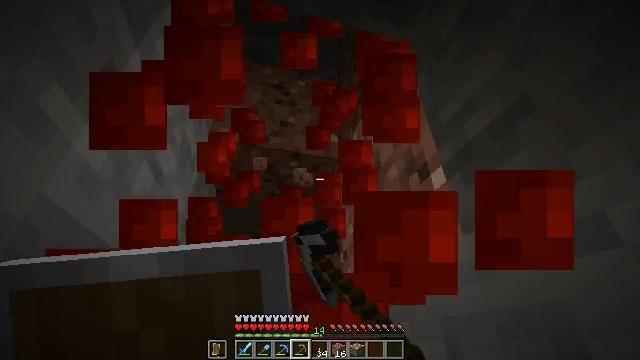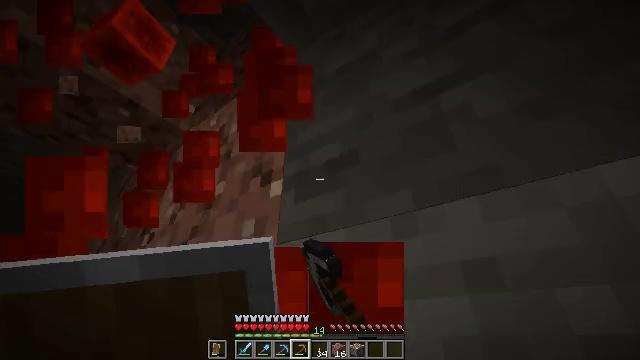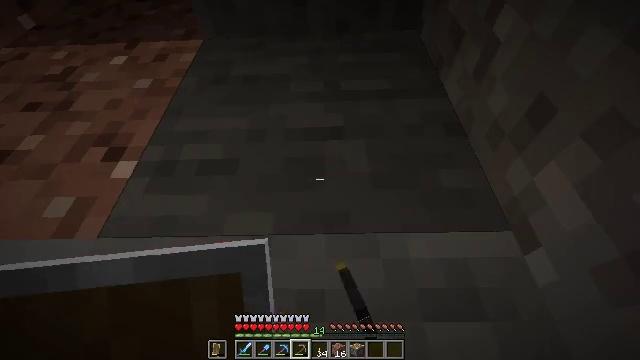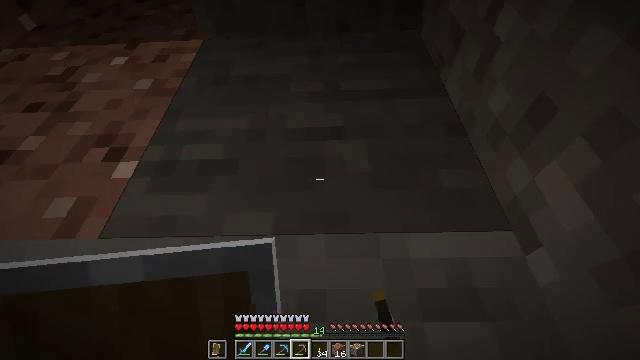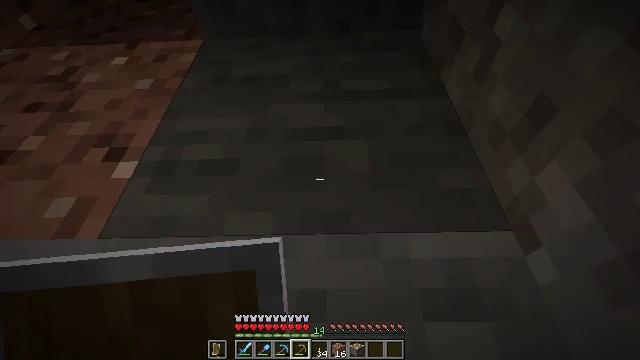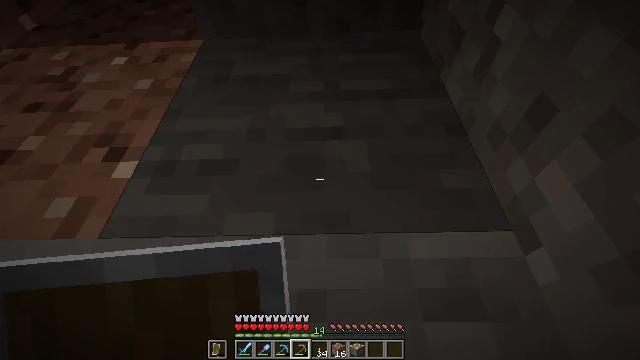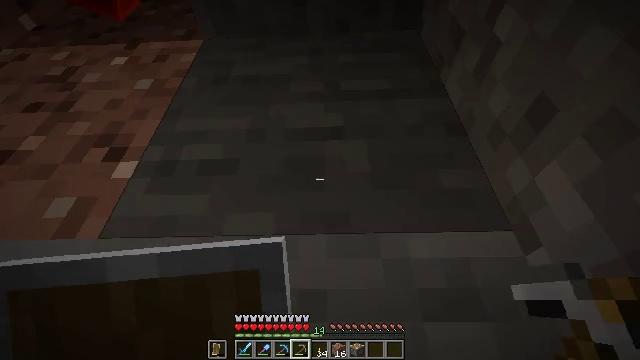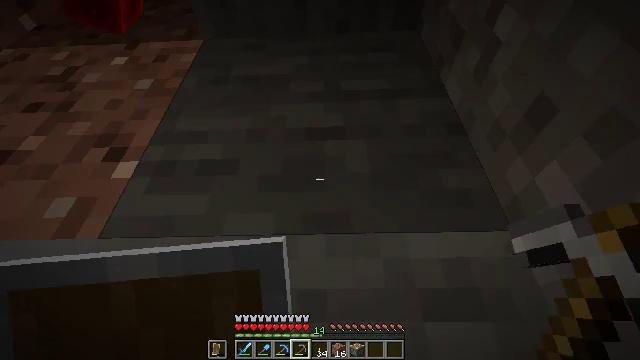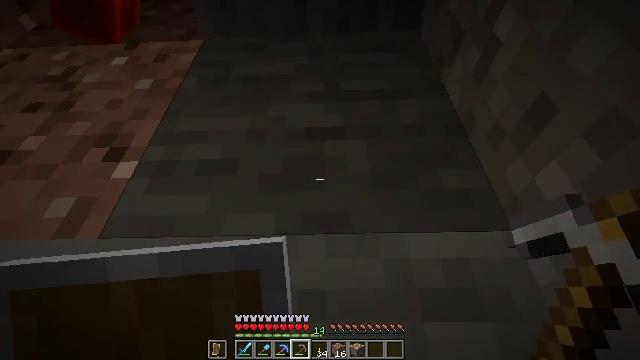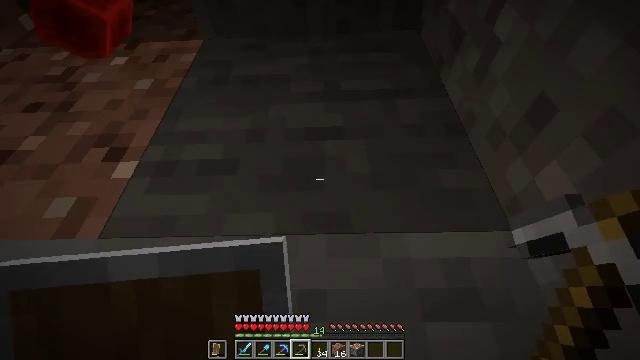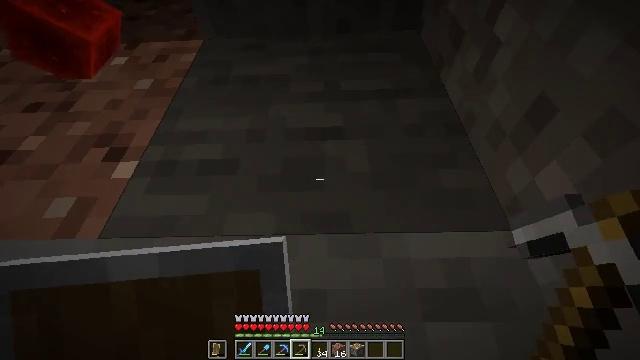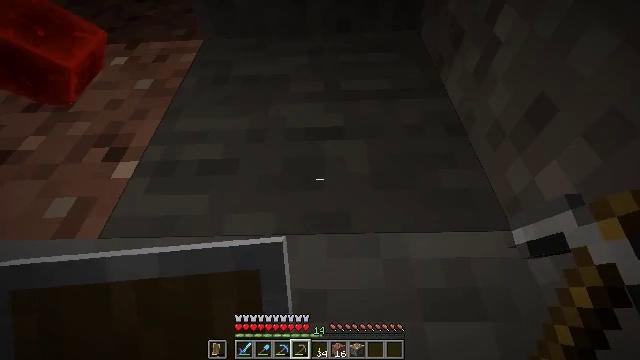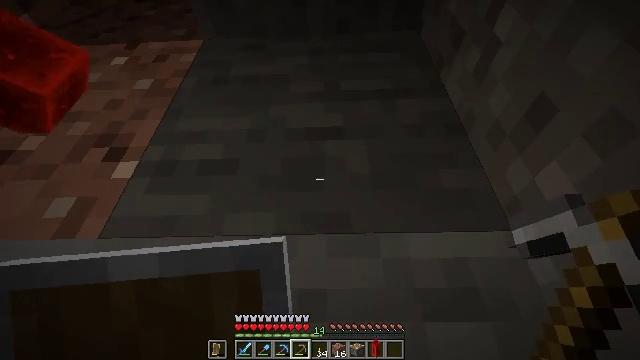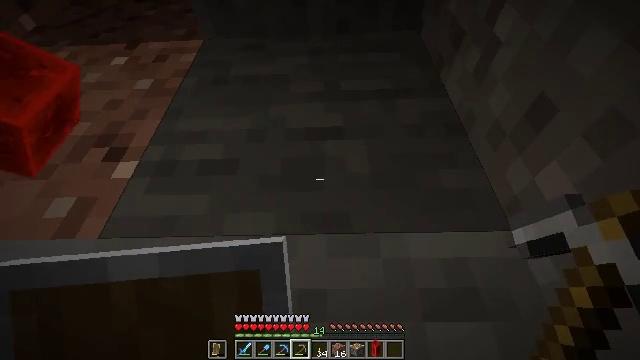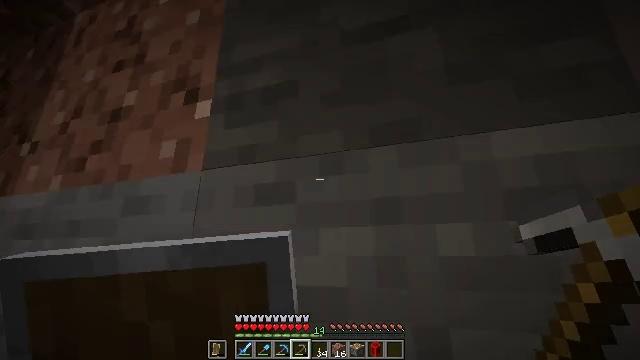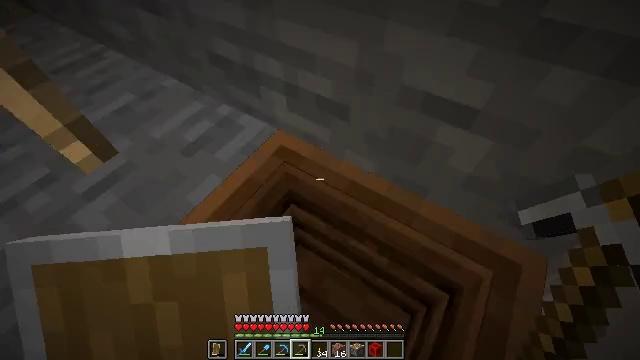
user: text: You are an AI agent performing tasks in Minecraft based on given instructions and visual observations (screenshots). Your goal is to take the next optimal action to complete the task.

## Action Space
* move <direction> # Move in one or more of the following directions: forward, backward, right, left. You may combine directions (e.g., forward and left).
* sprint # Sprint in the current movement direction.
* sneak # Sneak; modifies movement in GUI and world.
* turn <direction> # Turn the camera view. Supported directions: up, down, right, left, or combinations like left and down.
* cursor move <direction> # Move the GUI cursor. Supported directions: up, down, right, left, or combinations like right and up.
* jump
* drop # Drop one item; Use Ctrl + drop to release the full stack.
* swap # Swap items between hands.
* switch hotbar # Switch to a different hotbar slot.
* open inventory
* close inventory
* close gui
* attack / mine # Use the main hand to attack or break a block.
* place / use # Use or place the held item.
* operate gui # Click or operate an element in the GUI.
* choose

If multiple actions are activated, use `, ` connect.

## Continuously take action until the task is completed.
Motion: motion action
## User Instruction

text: Break the composter to recycle it.
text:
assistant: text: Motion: turn right
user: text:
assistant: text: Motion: turn right and up
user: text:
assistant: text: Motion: no_op
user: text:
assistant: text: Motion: no_op
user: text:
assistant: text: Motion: no_op
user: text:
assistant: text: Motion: no_op
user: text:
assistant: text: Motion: no_op
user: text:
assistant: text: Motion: no_op
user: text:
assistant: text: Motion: no_op
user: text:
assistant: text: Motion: no_op
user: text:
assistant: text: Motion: no_op
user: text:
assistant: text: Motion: no_op
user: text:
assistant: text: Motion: no_op
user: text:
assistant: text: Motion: turn left and down
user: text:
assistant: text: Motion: turn left and down
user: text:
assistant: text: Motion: turn right and down
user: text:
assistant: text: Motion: turn right and down
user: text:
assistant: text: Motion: attack / mine
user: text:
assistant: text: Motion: attack / mine
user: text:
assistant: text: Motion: attack / mine
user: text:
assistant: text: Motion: attack / mine
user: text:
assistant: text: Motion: attack / mine
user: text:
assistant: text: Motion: attack / mine
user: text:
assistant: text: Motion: attack / mine
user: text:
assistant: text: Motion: attack / mine
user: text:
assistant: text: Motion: attack / mine
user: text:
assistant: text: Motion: attack / mine
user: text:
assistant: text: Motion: attack / mine
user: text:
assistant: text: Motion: attack / mine
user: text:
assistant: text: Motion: attack / mine